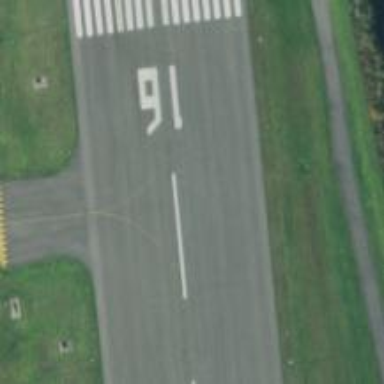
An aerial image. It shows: View of taxiway at the airport.